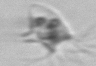
Label: Balanion